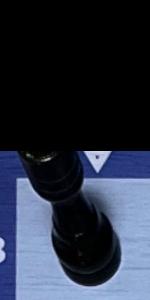
Label: Rook_Black